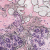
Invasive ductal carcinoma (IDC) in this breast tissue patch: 0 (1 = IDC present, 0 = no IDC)